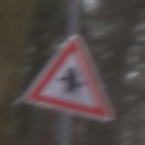
Verkehrszeichen: Vorfahrt
Umgebung: Outdoor, Nature
Tageszeit: MorningAfternoon
Wetter: Overcast
Licht: Natural
Jahreszeit: Autumn
Kontrast: LowContrast